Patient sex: M
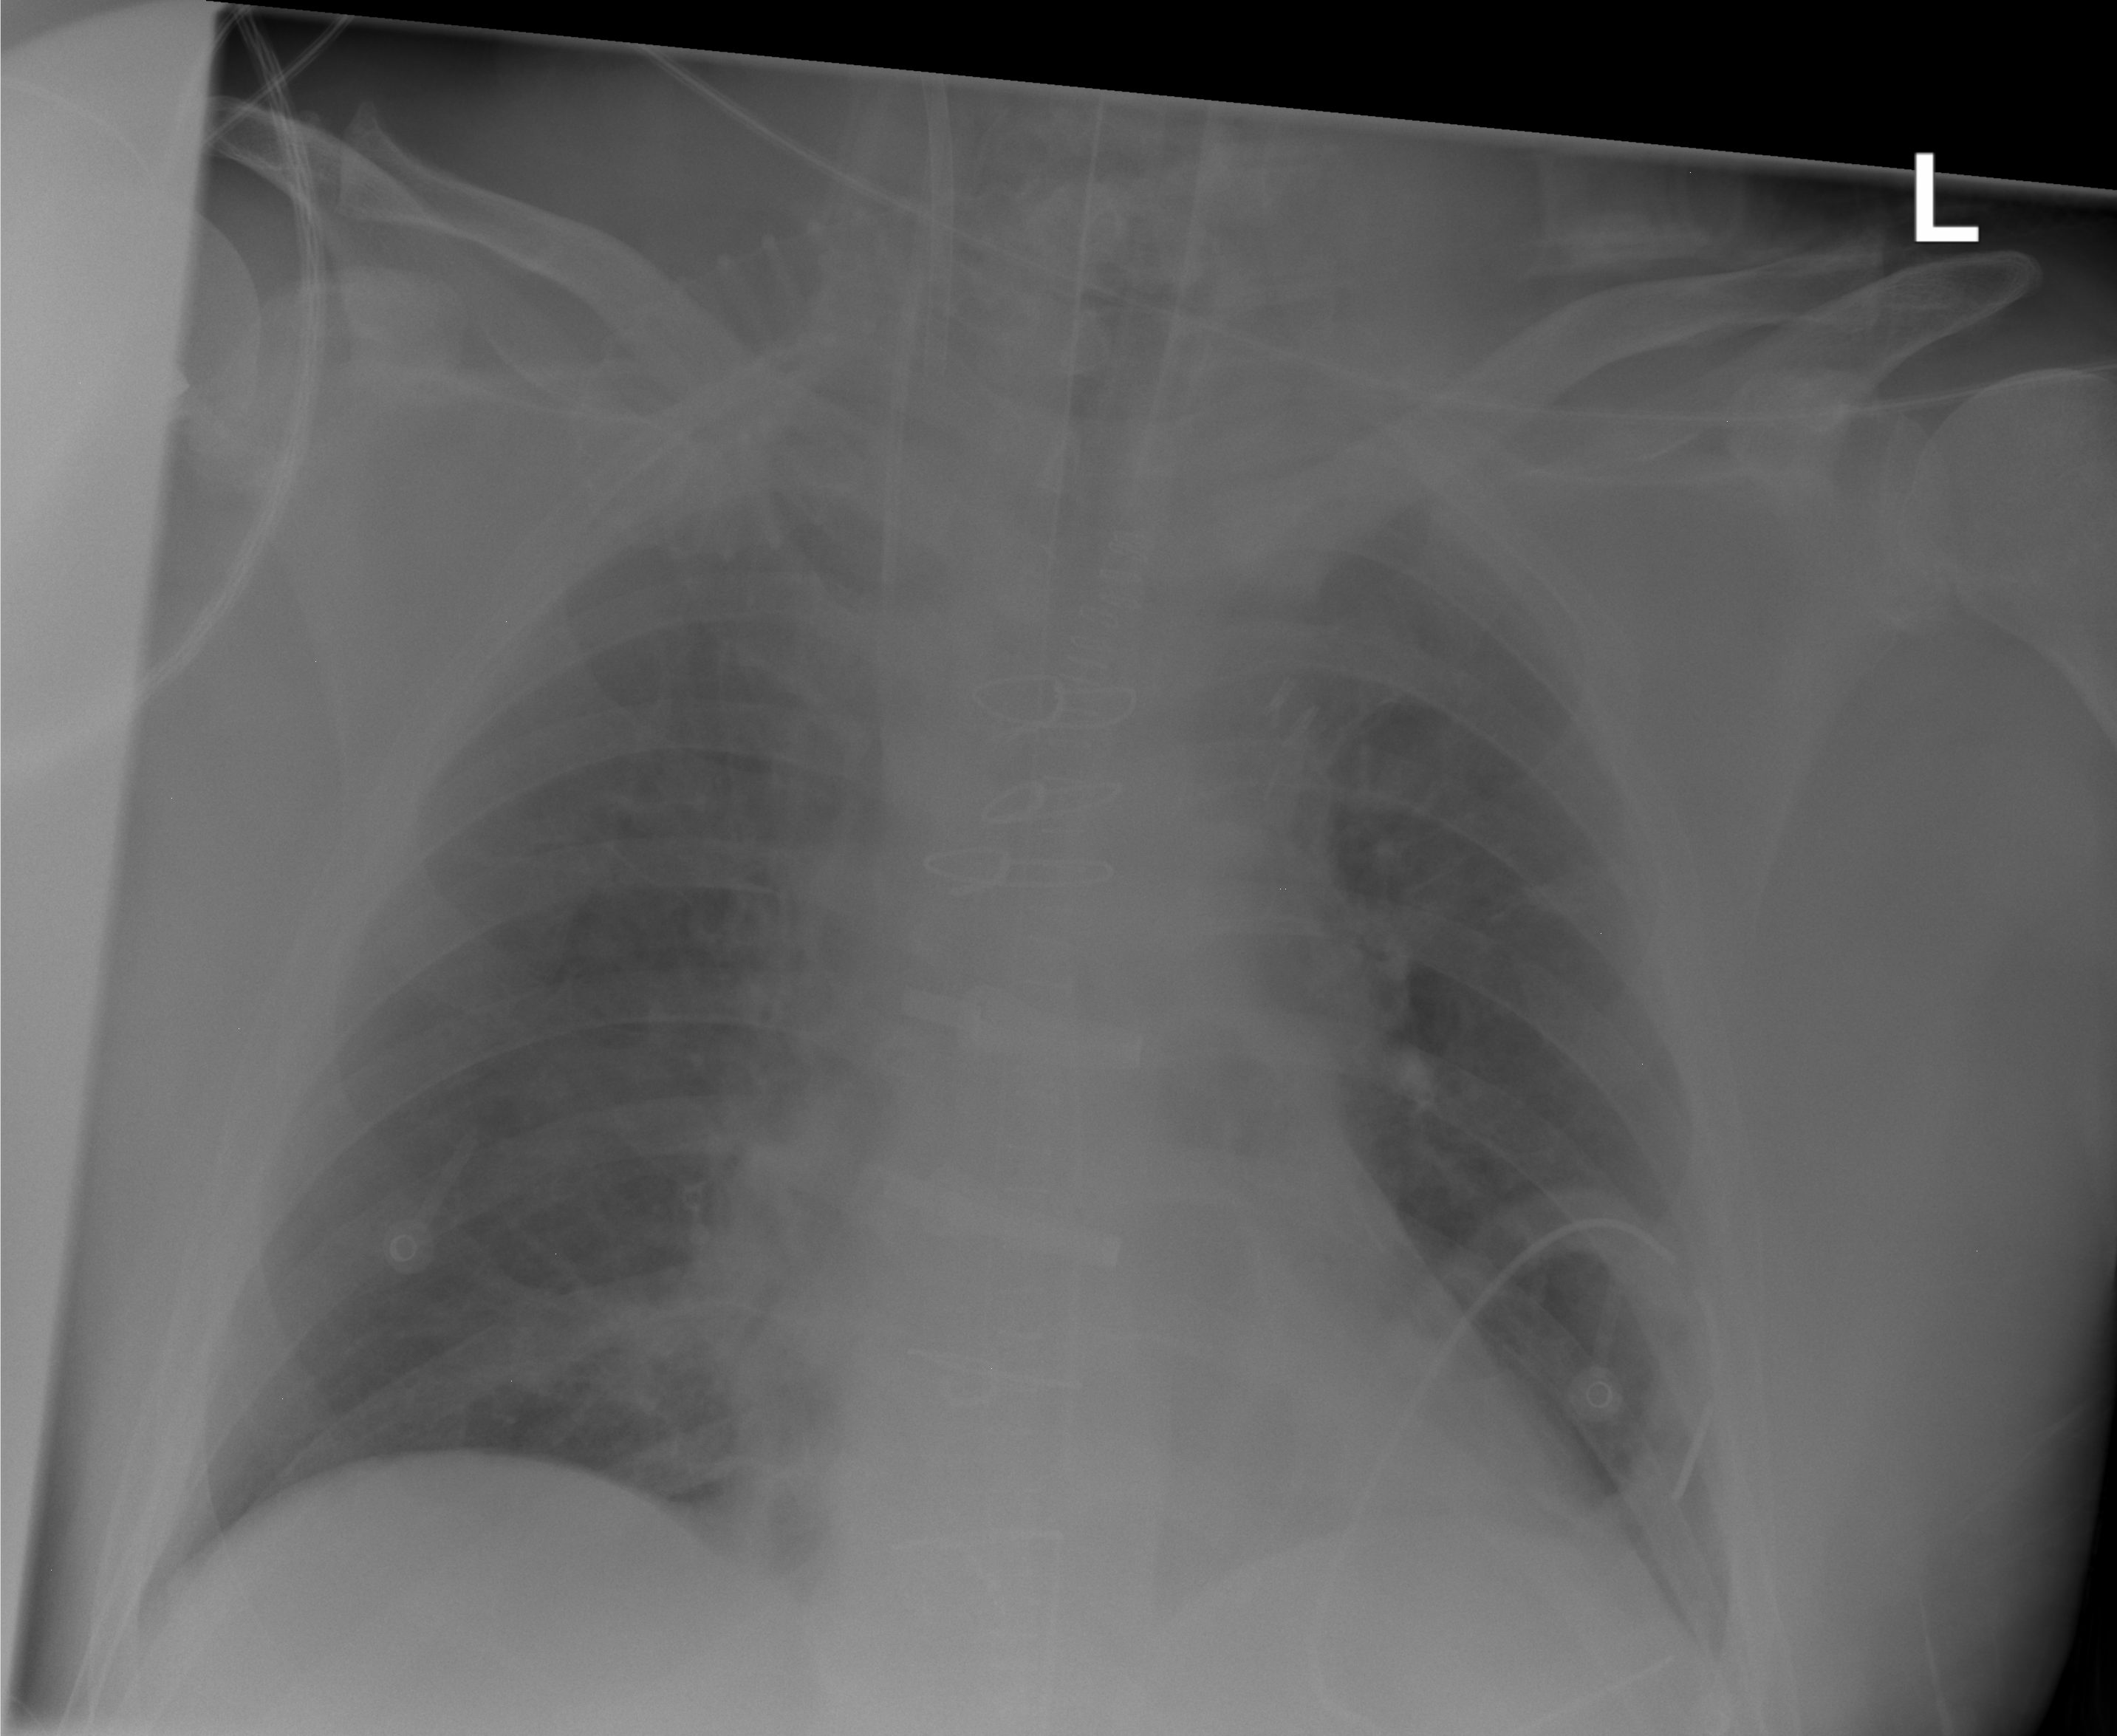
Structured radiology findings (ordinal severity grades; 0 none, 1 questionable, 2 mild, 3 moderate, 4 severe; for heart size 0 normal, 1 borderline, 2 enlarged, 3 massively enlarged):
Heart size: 1
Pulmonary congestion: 2
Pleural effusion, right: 0
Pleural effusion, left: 0
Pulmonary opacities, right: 1
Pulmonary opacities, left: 1
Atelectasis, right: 0
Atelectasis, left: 0